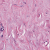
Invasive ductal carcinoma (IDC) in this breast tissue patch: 1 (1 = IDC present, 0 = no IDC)